Question: i want to create a menu popup horizontal when long press the icon category. i using 'showMenu' function in flutter. but it's displayed in vertical
this is my code:

this is design i want:
<URL>
I also attach my code
'''
GestureDetector(
onTapDown: _storePosition,
onLongPress: () {
final RenderBox overlay = Overlay.of(context)!
.context
.findRenderObject() as RenderBox;
showMenu(
context: context,
position: RelativeRect.fromRect(
controller.tapPosition & const Size(40, 40),
Offset.zero & overlay.size,
),
items: [
PopupMenuItem<String>(
value: '1',
child: _category(
'assets/icons/category_apartment.png'),
),
PopupMenuItem<String>(
value: '2',
child: _category('assets/icons/category_beer.png'),
),
],
elevation: 8.0,
).then<void>(
(String? itemSelected) async {
print('itemSelected $itemSelected');
},
);
},
child: RepaintBoundary(
key: controller.globalKey,
child: Image.asset('assets/icons/icon_category.png',
height: 25.0),
),
),
'''
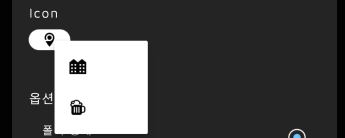
Answer: You may achieve this using Overlay
Run the code below and adapt it with your code.
It creates an Overlay then adds it next to the item clicked by using 'context.findRenderObject()' to find coordinates. Then the overlay can be removed using 'Overlay.remove()'<URL>
'''
import 'package:flutter/cupertino.dart';
import 'package:flutter/material.dart';
const Color darkBlue = Color.fromARGB(255, 18, 32, 47);
void main() {
runApp(MyApp());
}
class MyApp extends StatelessWidget {
@override
Widget build(BuildContext context) {
return MaterialApp(
theme: ThemeData.dark().copyWith(
scaffoldBackgroundColor: darkBlue,
),
debugShowCheckedModeBanner: false,
home: Scaffold(
body: Center(
child: ProfilePage(),
),
),
);
}
}
class ProfilePage extends StatelessWidget {
const ProfilePage({Key? key}) : super(key: key);
@override
Widget build(BuildContext context) {
return Scaffold(
appBar: AppBar(
title: const Text(
'Profile Page',
),
),
body: Column(
mainAxisSize: MainAxisSize.min,
children: [
Row(
mainAxisSize: MainAxisSize.min,
children: [
const CountryFormField(),
Text("Som Text"),
Text("Som Text"),
],
),
Text("Som Text"),
Text("Som Text"),
Text("Som Text"),
],
),
);
}
}
class CountryFormField extends StatefulWidget {
const CountryFormField({Key? key}) : super(key: key);
@override
_CountryFormFieldState createState() => _CountryFormFieldState();
}
class _CountryFormFieldState extends State<CountryFormField>
with TickerProviderStateMixin {
// focus node object to detect gained or loss on textField
final FocusNode _focusNode = FocusNode();
OverlayEntry? _overlayEntry;
GlobalKey globalKey = GlobalKey();
final LayerLink _layerLink = LayerLink();
OverlayState? overlayState;
@override
void initState() {
super.initState();
overlayState = Overlay.of(context);
WidgetsBinding.instance!.addPostFrameCallback((_) {
globalKey;
});
}
OverlayEntry _createOverlay() {
RenderBox renderBox = context.findRenderObject() as RenderBox;
var size = renderBox.size;
Offset position = renderBox.localToGlobal(Offset.zero);
return OverlayEntry(
builder: (context) => Positioned(
top: position.dy + size.height / 2,
left: size.width,
child: Material(
elevation: 5.0,
child: Row(
mainAxisSize: MainAxisSize.min,
children: [
InkWell(
onTap: () {
_overlayEntry?.remove();
_overlayEntry = null;
},
child: Icon(Icons.refresh),
),
Icon(Icons.done),
Icon(Icons.close),
Icon(Icons.search),
],
),
),
));
}
@override
Widget build(BuildContext context) {
return ElevatedButton(
onPressed: () {
if (_overlayEntry != null) return;
_overlayEntry = _createOverlay();
overlayState!.insert(_overlayEntry!);
},
child: const Text('SUBMIT'));
}
}
'''